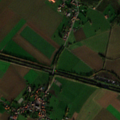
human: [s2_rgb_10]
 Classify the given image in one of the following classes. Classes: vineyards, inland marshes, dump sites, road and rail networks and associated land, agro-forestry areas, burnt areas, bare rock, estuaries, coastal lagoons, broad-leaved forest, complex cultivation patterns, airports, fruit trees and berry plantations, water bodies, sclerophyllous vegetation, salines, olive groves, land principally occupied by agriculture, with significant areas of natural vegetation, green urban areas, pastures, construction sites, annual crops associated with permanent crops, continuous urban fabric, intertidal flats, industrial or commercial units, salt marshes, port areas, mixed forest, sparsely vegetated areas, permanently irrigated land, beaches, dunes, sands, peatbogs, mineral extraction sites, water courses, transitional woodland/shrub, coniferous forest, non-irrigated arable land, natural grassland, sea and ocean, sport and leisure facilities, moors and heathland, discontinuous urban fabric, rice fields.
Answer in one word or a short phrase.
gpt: discontinuous urban fabric, non-irrigated arable land, complex cultivation patterns, land principally occupied by agriculture, with significant areas of natural vegetation, broad-leaved forest